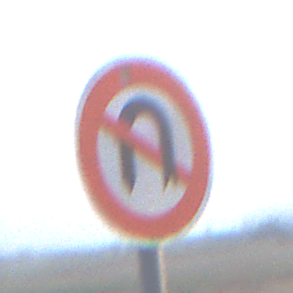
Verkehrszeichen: VerbotWenden
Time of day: SunriseSunset
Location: Outdoor (Nature)
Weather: Overcast
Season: NotSpecified
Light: Natural